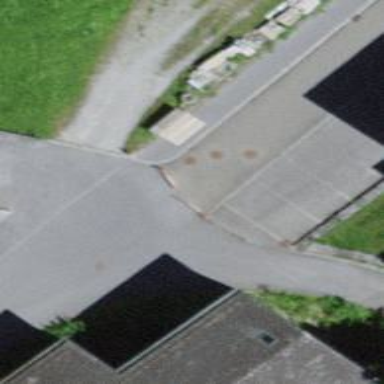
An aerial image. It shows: Swing gate.